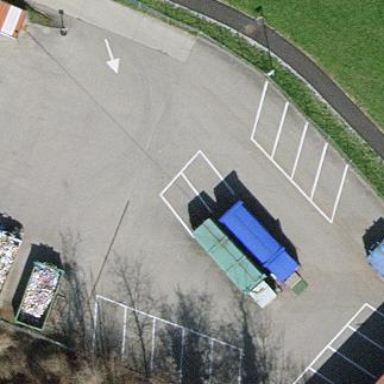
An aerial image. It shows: Recycling center for various types of waste.